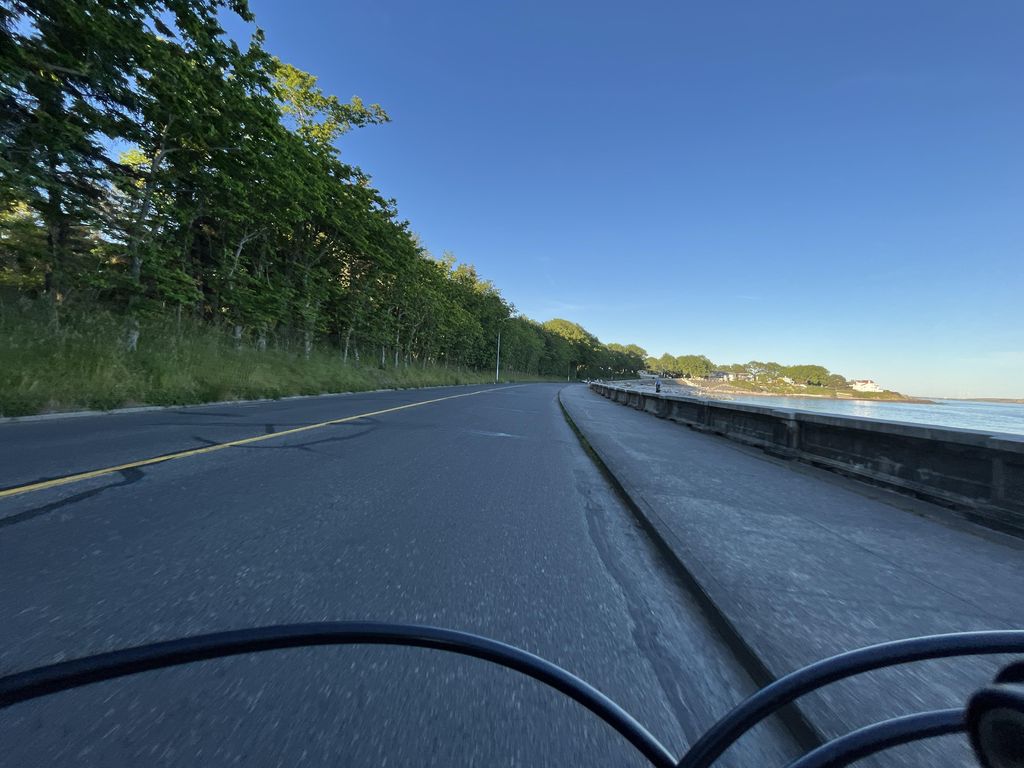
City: victoria